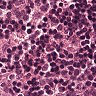
Metastatic tissue present: no